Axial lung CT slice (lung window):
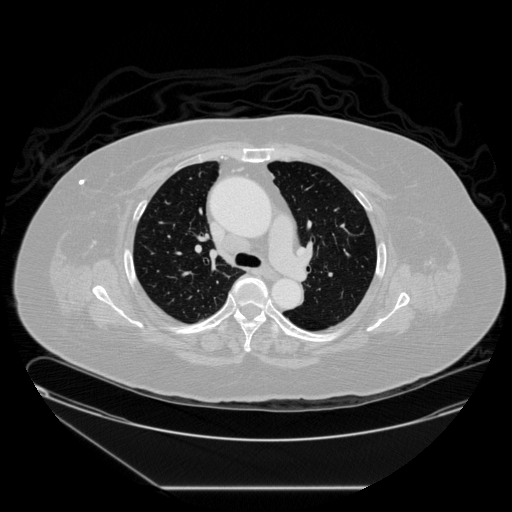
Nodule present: no